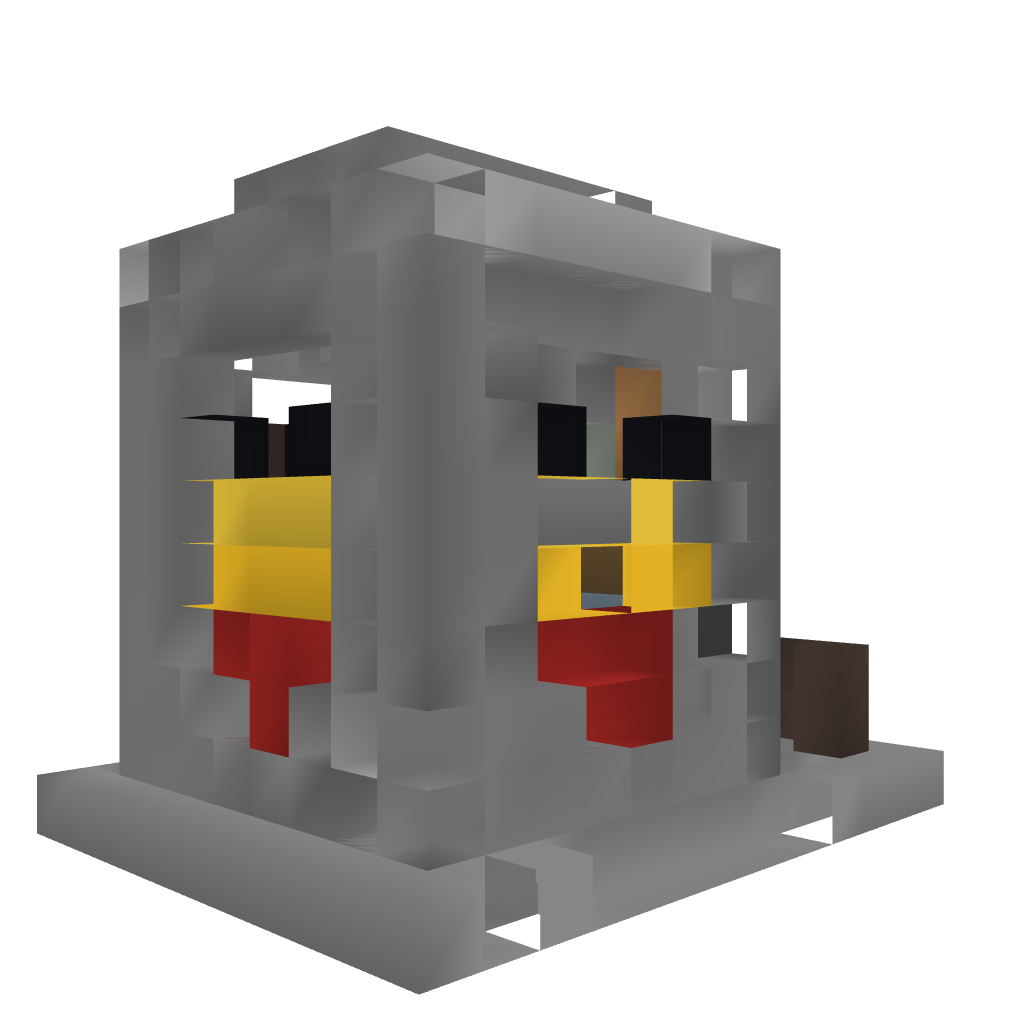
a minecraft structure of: Skin - Chicken Factory